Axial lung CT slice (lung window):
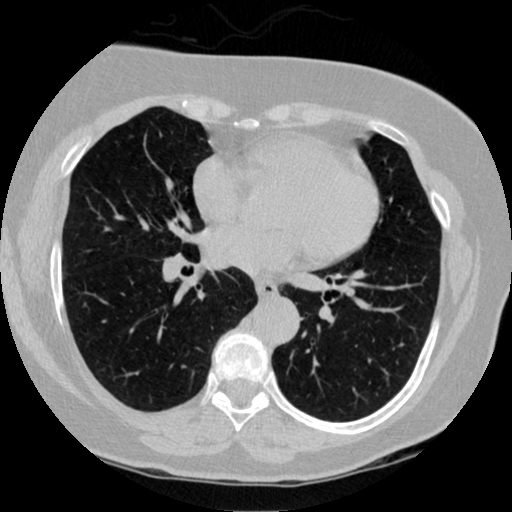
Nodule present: no